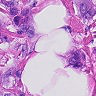
Metastatic tissue present: yes